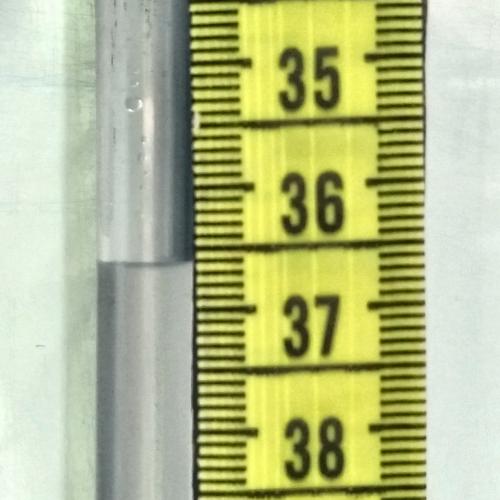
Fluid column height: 36.6 cm